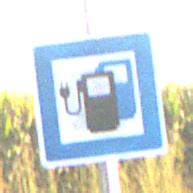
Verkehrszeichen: LadestationFuerElektrofahrzeuge
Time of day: SunriseSunset
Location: Outdoor (RoadRail)
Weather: Clear
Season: NotSpecified
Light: Natural